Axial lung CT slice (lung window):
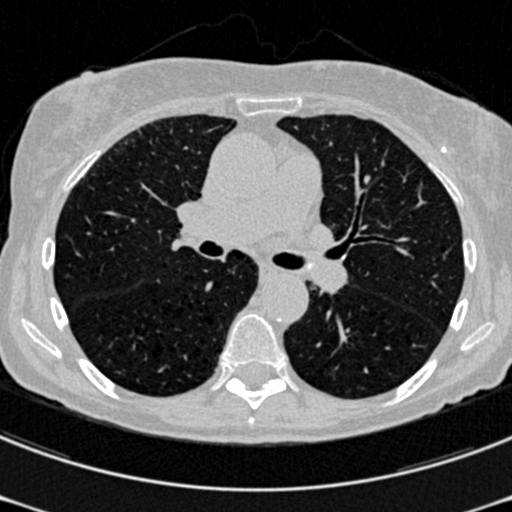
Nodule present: no